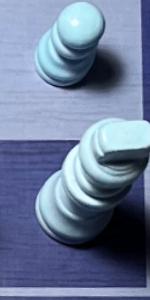
Label: King_White